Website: home-depot
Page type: newsletter-management
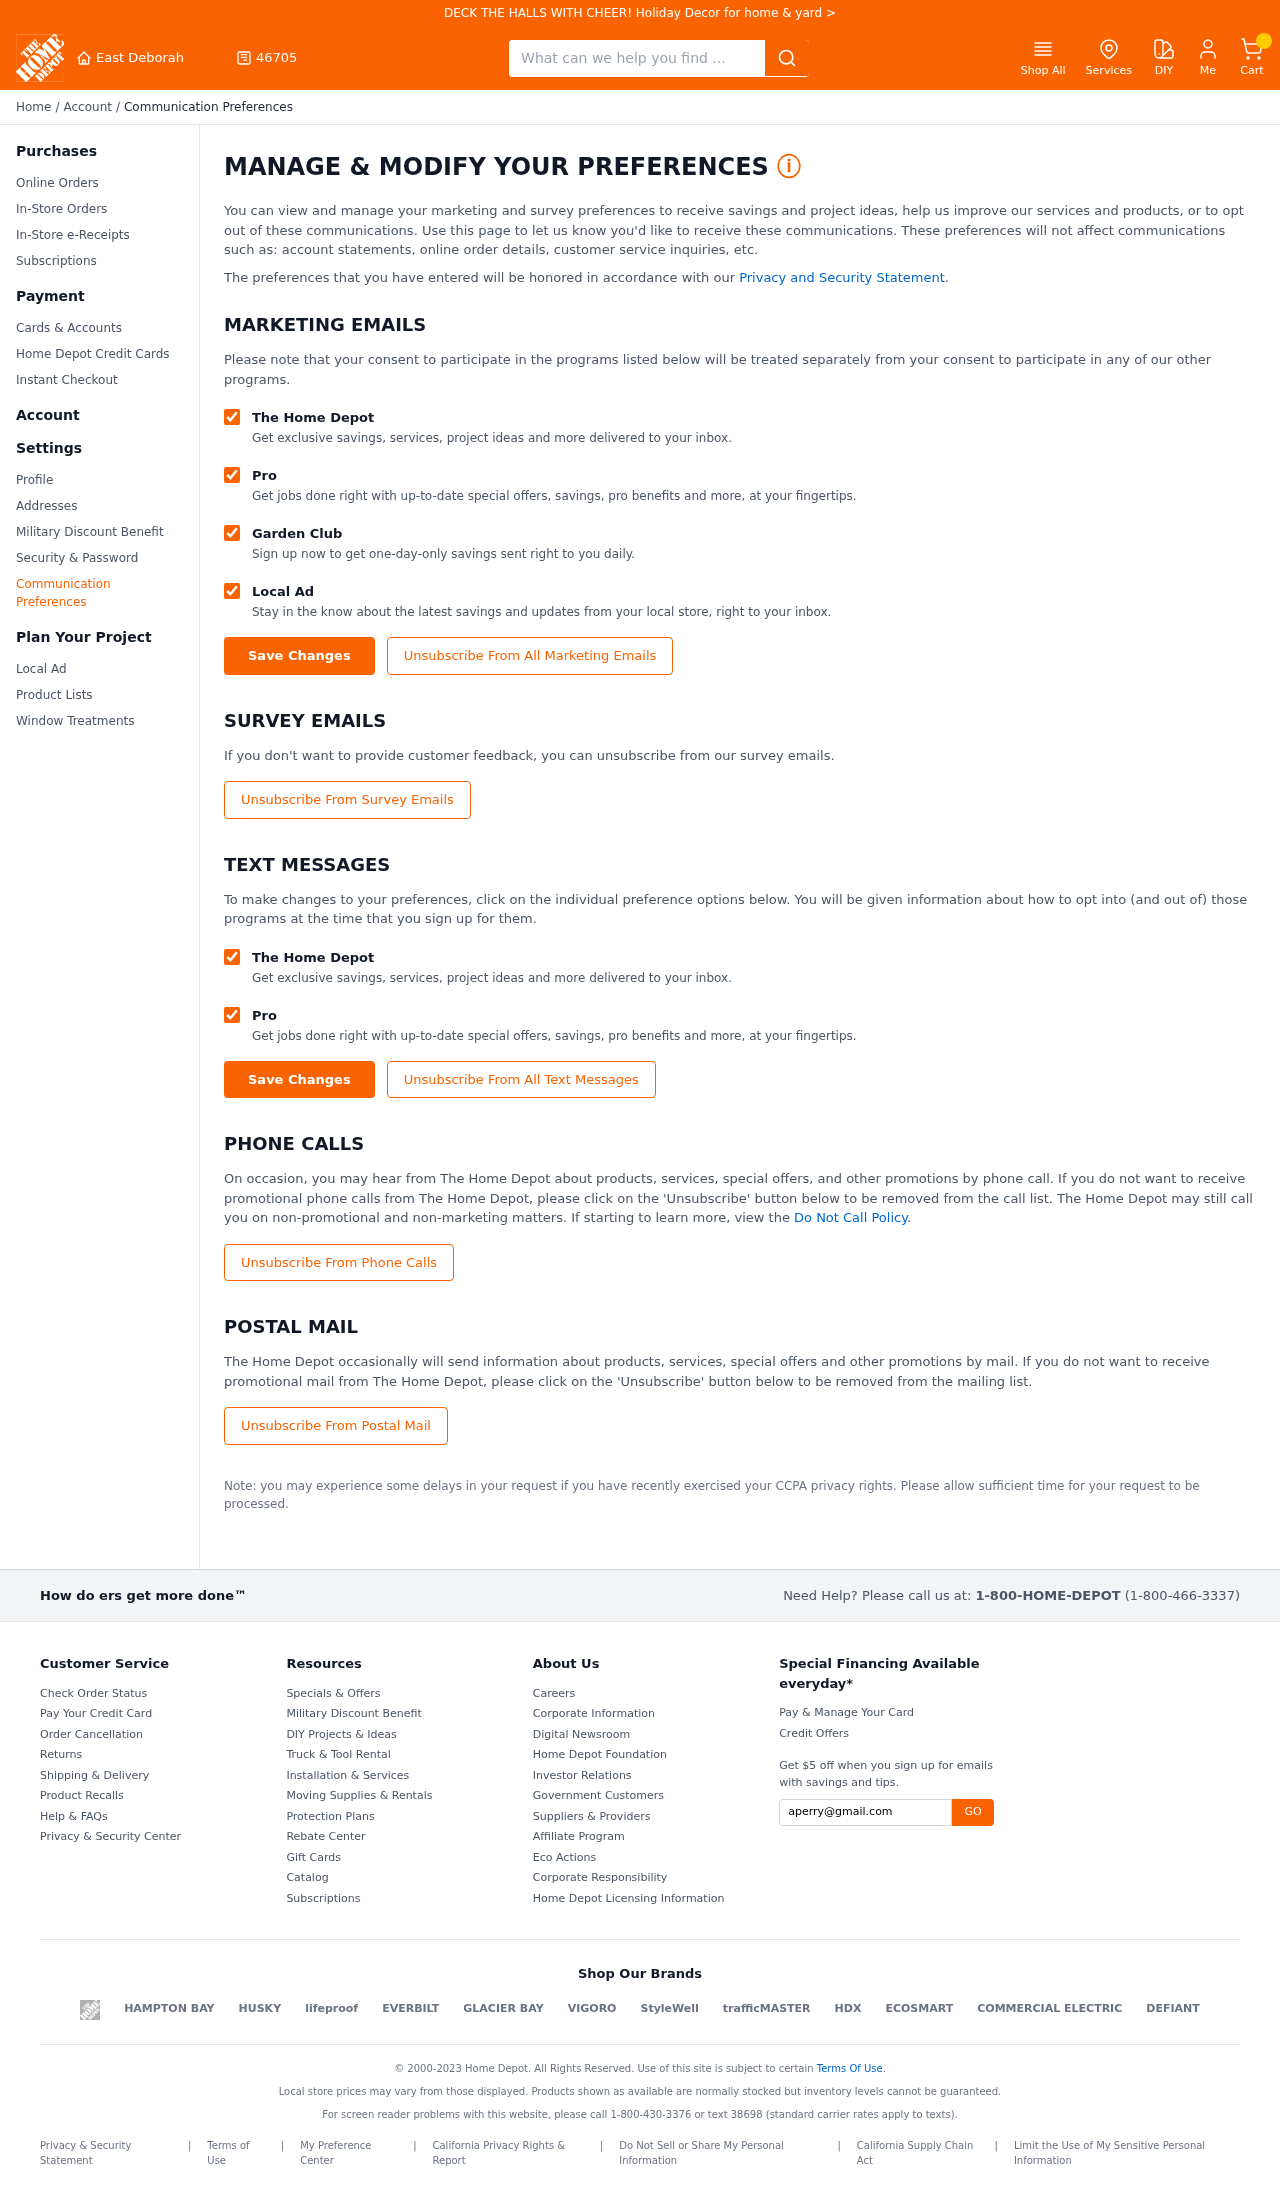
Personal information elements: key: PII_CITY
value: East Deborah
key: PII_POSTCODE
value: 46705
Search elements: key: HEADER_SEARCH
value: What can we help you find ...